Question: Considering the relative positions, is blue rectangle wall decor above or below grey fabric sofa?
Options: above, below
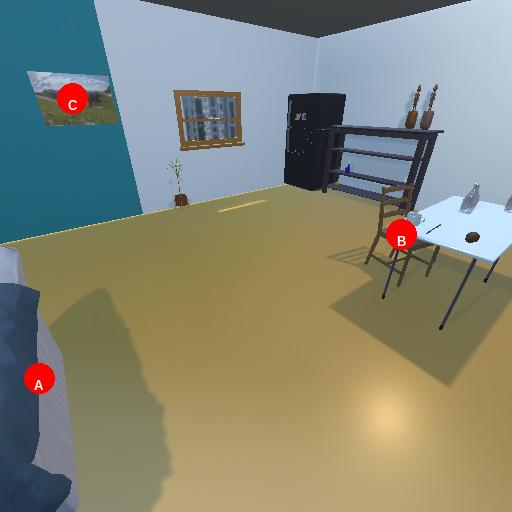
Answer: above